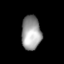
Tissue: lung
Cell type: Epithelial cells
Senescence score: 0.2399
Nuclear area (px): 649
Mean DAPI intensity: 156.952